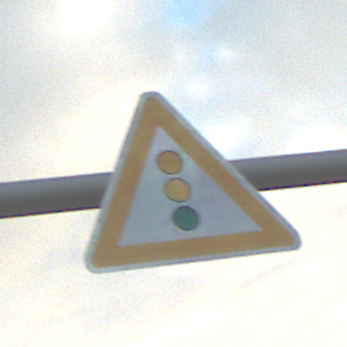
Verkehrszeichen: Lichtzeichenanlage
Umgebung: Outdoor, RoadRail
Tageszeit: SunriseSunset
Wetter: PartlyCloudy
Licht: Natural
Jahreszeit: NotSpecified
Kontrast: MediumContrast